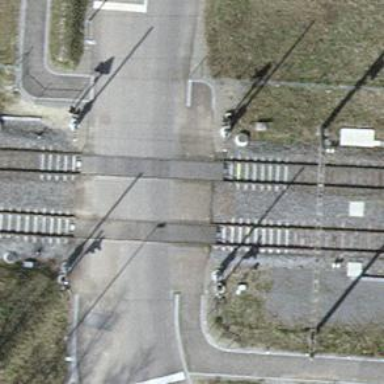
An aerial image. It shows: Level crossing with double half barrier.